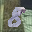
Label: 8